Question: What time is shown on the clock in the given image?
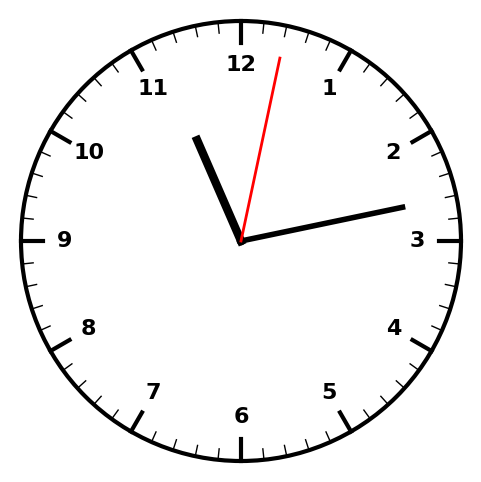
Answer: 11:13:02